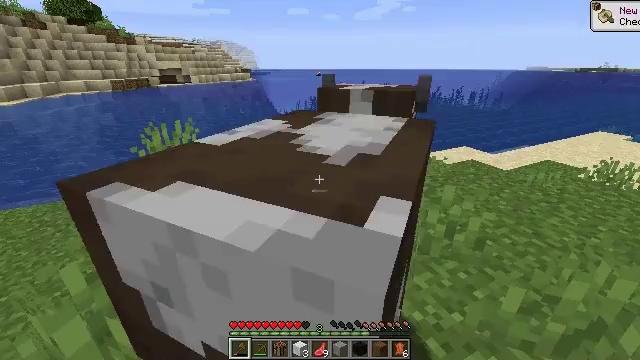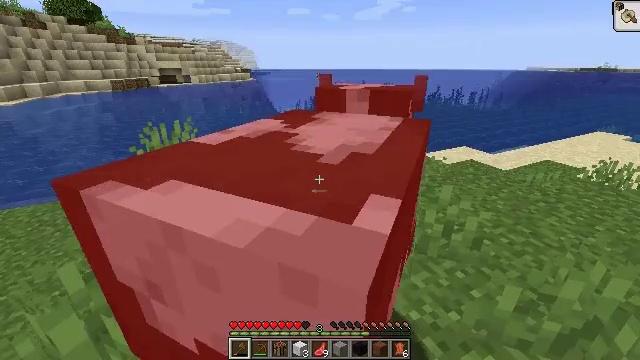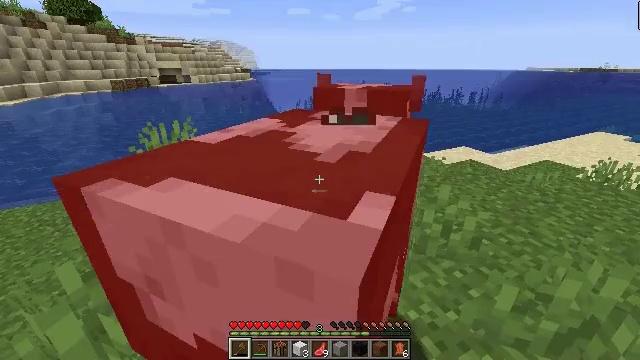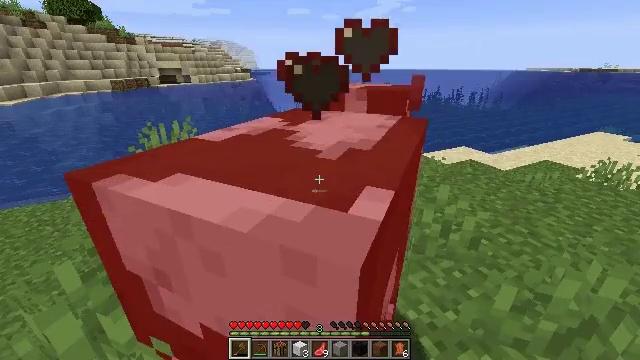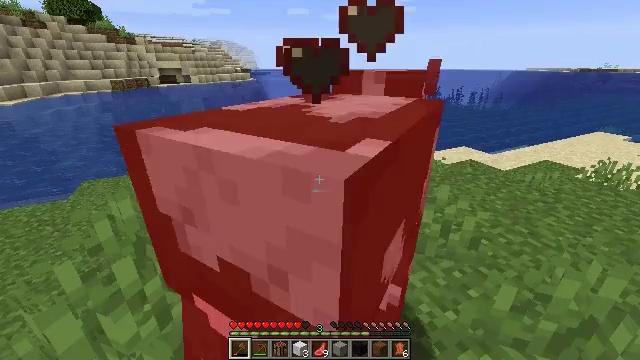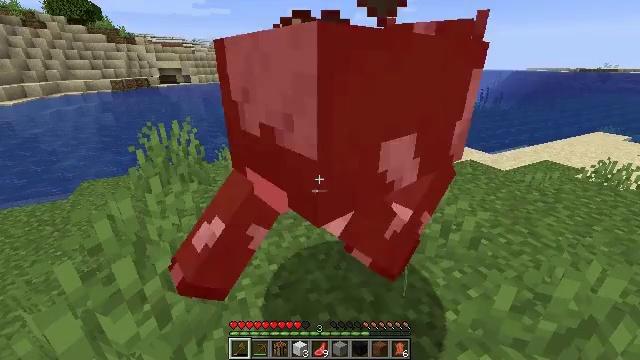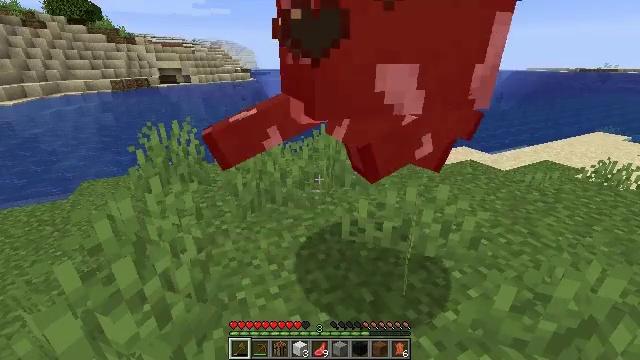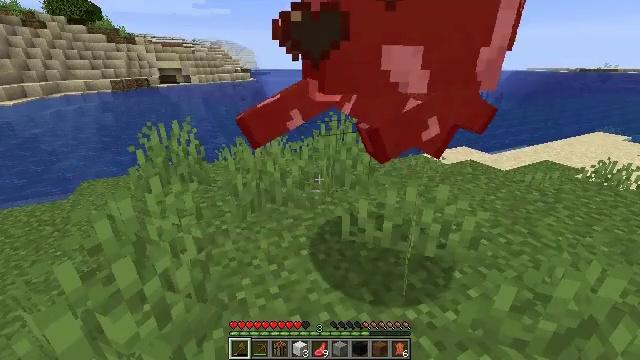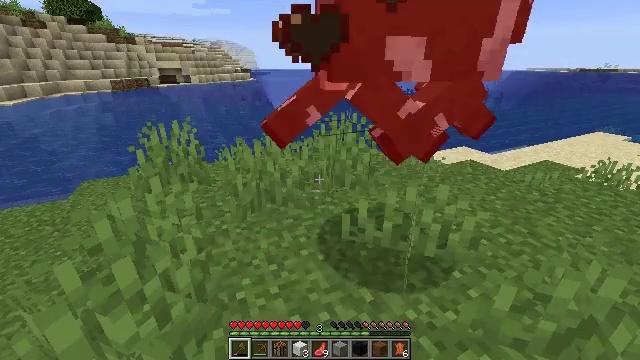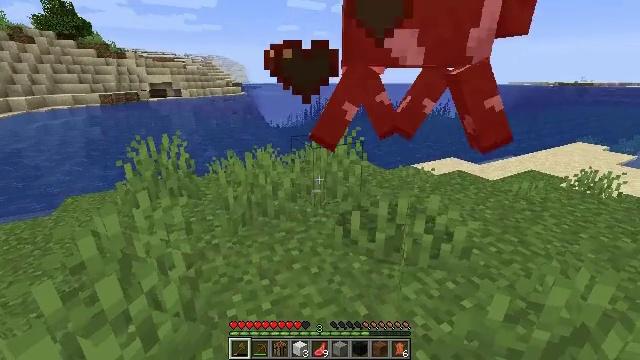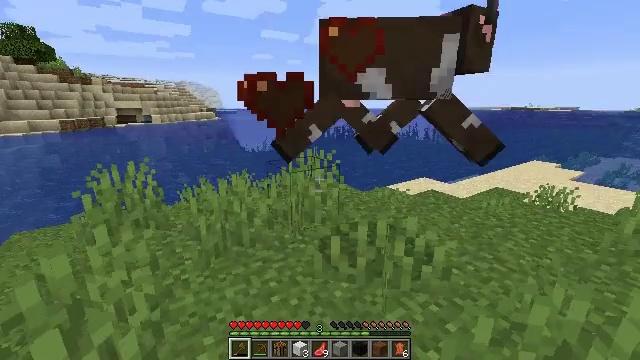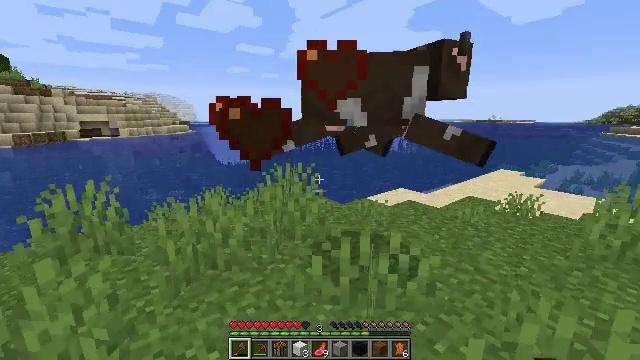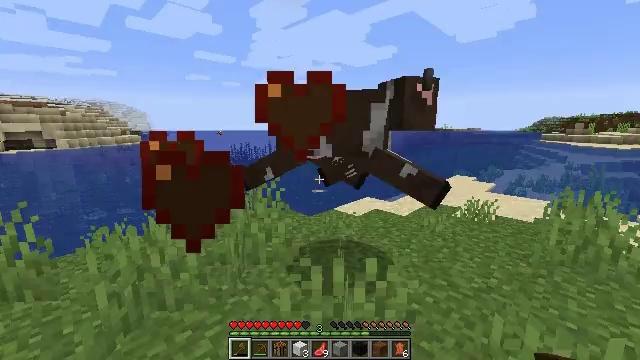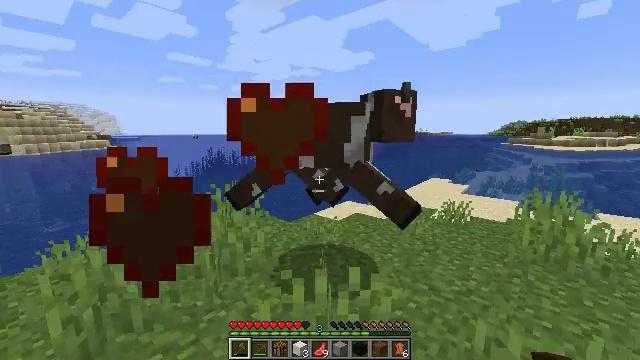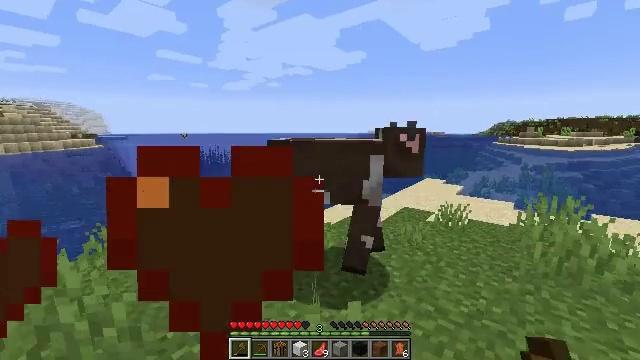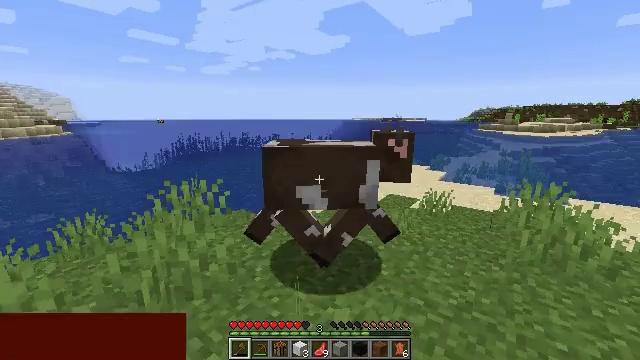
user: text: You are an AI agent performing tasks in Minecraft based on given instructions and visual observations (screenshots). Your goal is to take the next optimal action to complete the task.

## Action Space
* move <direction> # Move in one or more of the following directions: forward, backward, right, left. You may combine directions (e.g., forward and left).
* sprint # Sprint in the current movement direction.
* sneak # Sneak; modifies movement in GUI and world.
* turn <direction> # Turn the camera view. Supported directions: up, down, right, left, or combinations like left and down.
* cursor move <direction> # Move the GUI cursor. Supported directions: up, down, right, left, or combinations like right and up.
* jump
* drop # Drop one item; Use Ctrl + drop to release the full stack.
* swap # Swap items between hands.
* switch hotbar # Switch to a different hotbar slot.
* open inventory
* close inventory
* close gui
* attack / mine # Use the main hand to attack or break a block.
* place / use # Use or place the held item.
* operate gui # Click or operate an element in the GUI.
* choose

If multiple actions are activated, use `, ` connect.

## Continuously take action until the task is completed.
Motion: motion action
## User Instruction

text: Kill mobs.
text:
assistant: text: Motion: no_op
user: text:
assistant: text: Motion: no_op
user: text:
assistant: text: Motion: no_op
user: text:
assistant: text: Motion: no_op
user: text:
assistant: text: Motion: no_op
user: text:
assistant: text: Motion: no_op
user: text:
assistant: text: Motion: no_op
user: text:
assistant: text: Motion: no_op
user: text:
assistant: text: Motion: turn right and up
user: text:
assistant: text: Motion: move forward, turn right and up
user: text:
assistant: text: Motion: move forward, turn right and up
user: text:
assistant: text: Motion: move forward, turn right and up
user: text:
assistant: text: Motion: move forward, turn right
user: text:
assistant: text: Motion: move forward, turn right
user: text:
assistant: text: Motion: move forward, turn right and down, attack / mine
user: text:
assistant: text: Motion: move forward, turn right and down, attack / mine
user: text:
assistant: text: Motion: move forward, attack / mine
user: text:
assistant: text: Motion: move forward
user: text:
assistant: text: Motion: move forward
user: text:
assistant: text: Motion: no_op